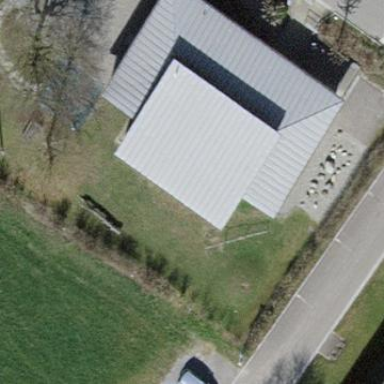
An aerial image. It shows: Kindergarten building.